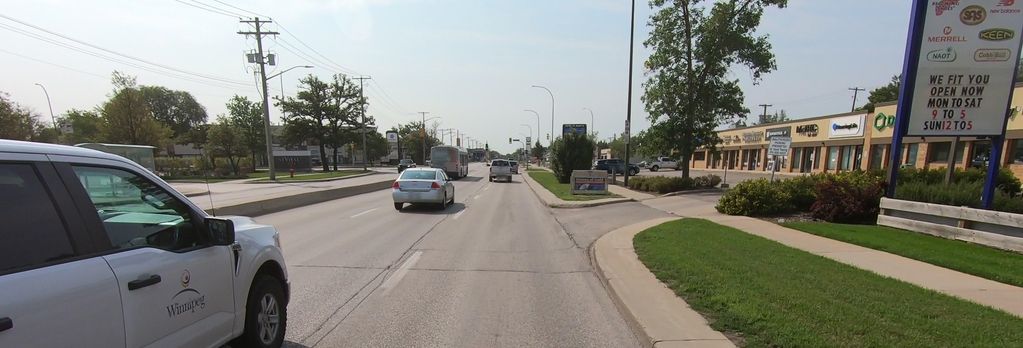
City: winnipeg